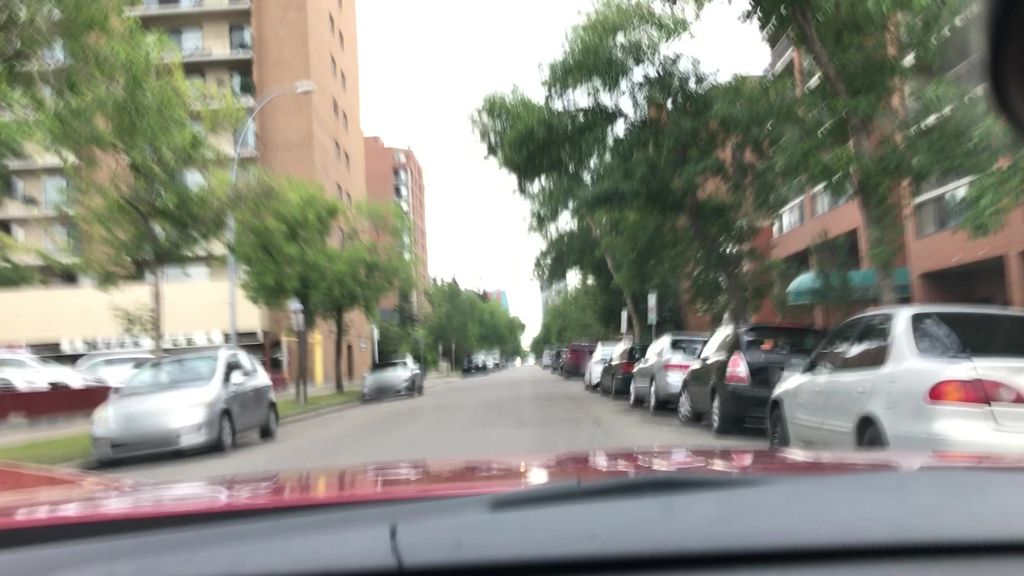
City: calgary